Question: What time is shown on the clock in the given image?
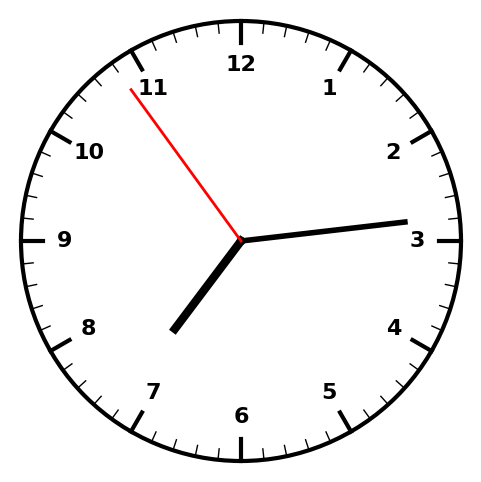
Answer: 07:13:54